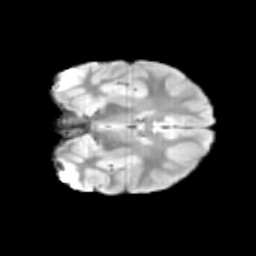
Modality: T2w
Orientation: coronal
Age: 10
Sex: male
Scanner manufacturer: siemens
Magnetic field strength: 3 T
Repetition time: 3.8 s
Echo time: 0.07 s